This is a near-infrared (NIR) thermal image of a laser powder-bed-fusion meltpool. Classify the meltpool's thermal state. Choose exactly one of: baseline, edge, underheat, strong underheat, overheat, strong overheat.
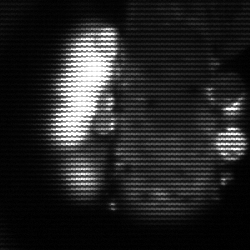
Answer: strong underheat